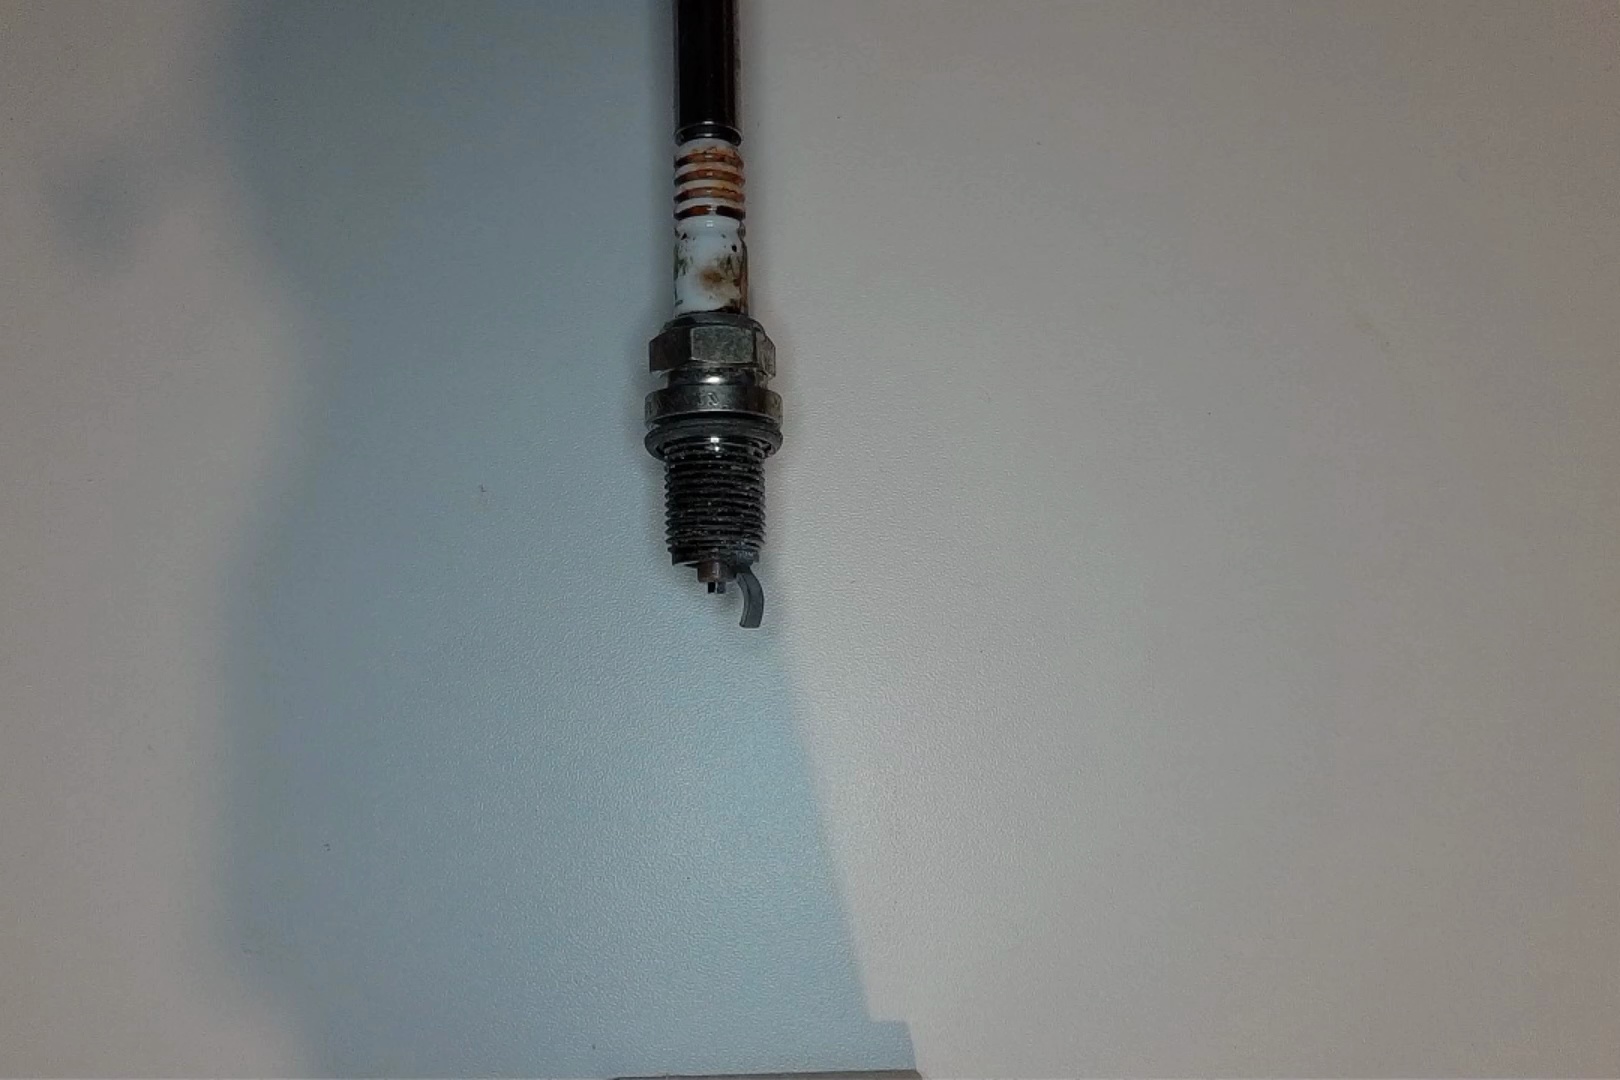
Label: anomaly